Question: How do you program a reversed direction progress bar that aligns to the right and has text?

<URL> but I could not find a way to have it start from the right and extend to the left.
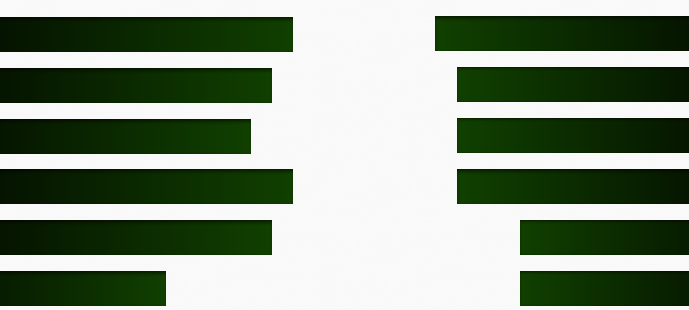
Answer: On 'ul.skillbars li', add 'text-align:right;'.
On 'ul.skillbars li:after' and 'ul.skillbars-r li:after', change 'left' to 'right'.
Update your gradients as needed.
Example: <URL>
I misread the question; thought you wanted all of the bars aligned right, my mistake!
To have them side by side, I'd recommend adding the following instead of using 'float'(there's arguments for both, I just like not having to worry about 'clear'ing):
'''
ul{
display:inline-block;
}
'''
Then on the two 'ul's add:
'''
width: 50%;
margin-left:-4px;
'''
On 'ul.skillbars-r li:after', still change 'left' to 'right'.
There we go! <URL>